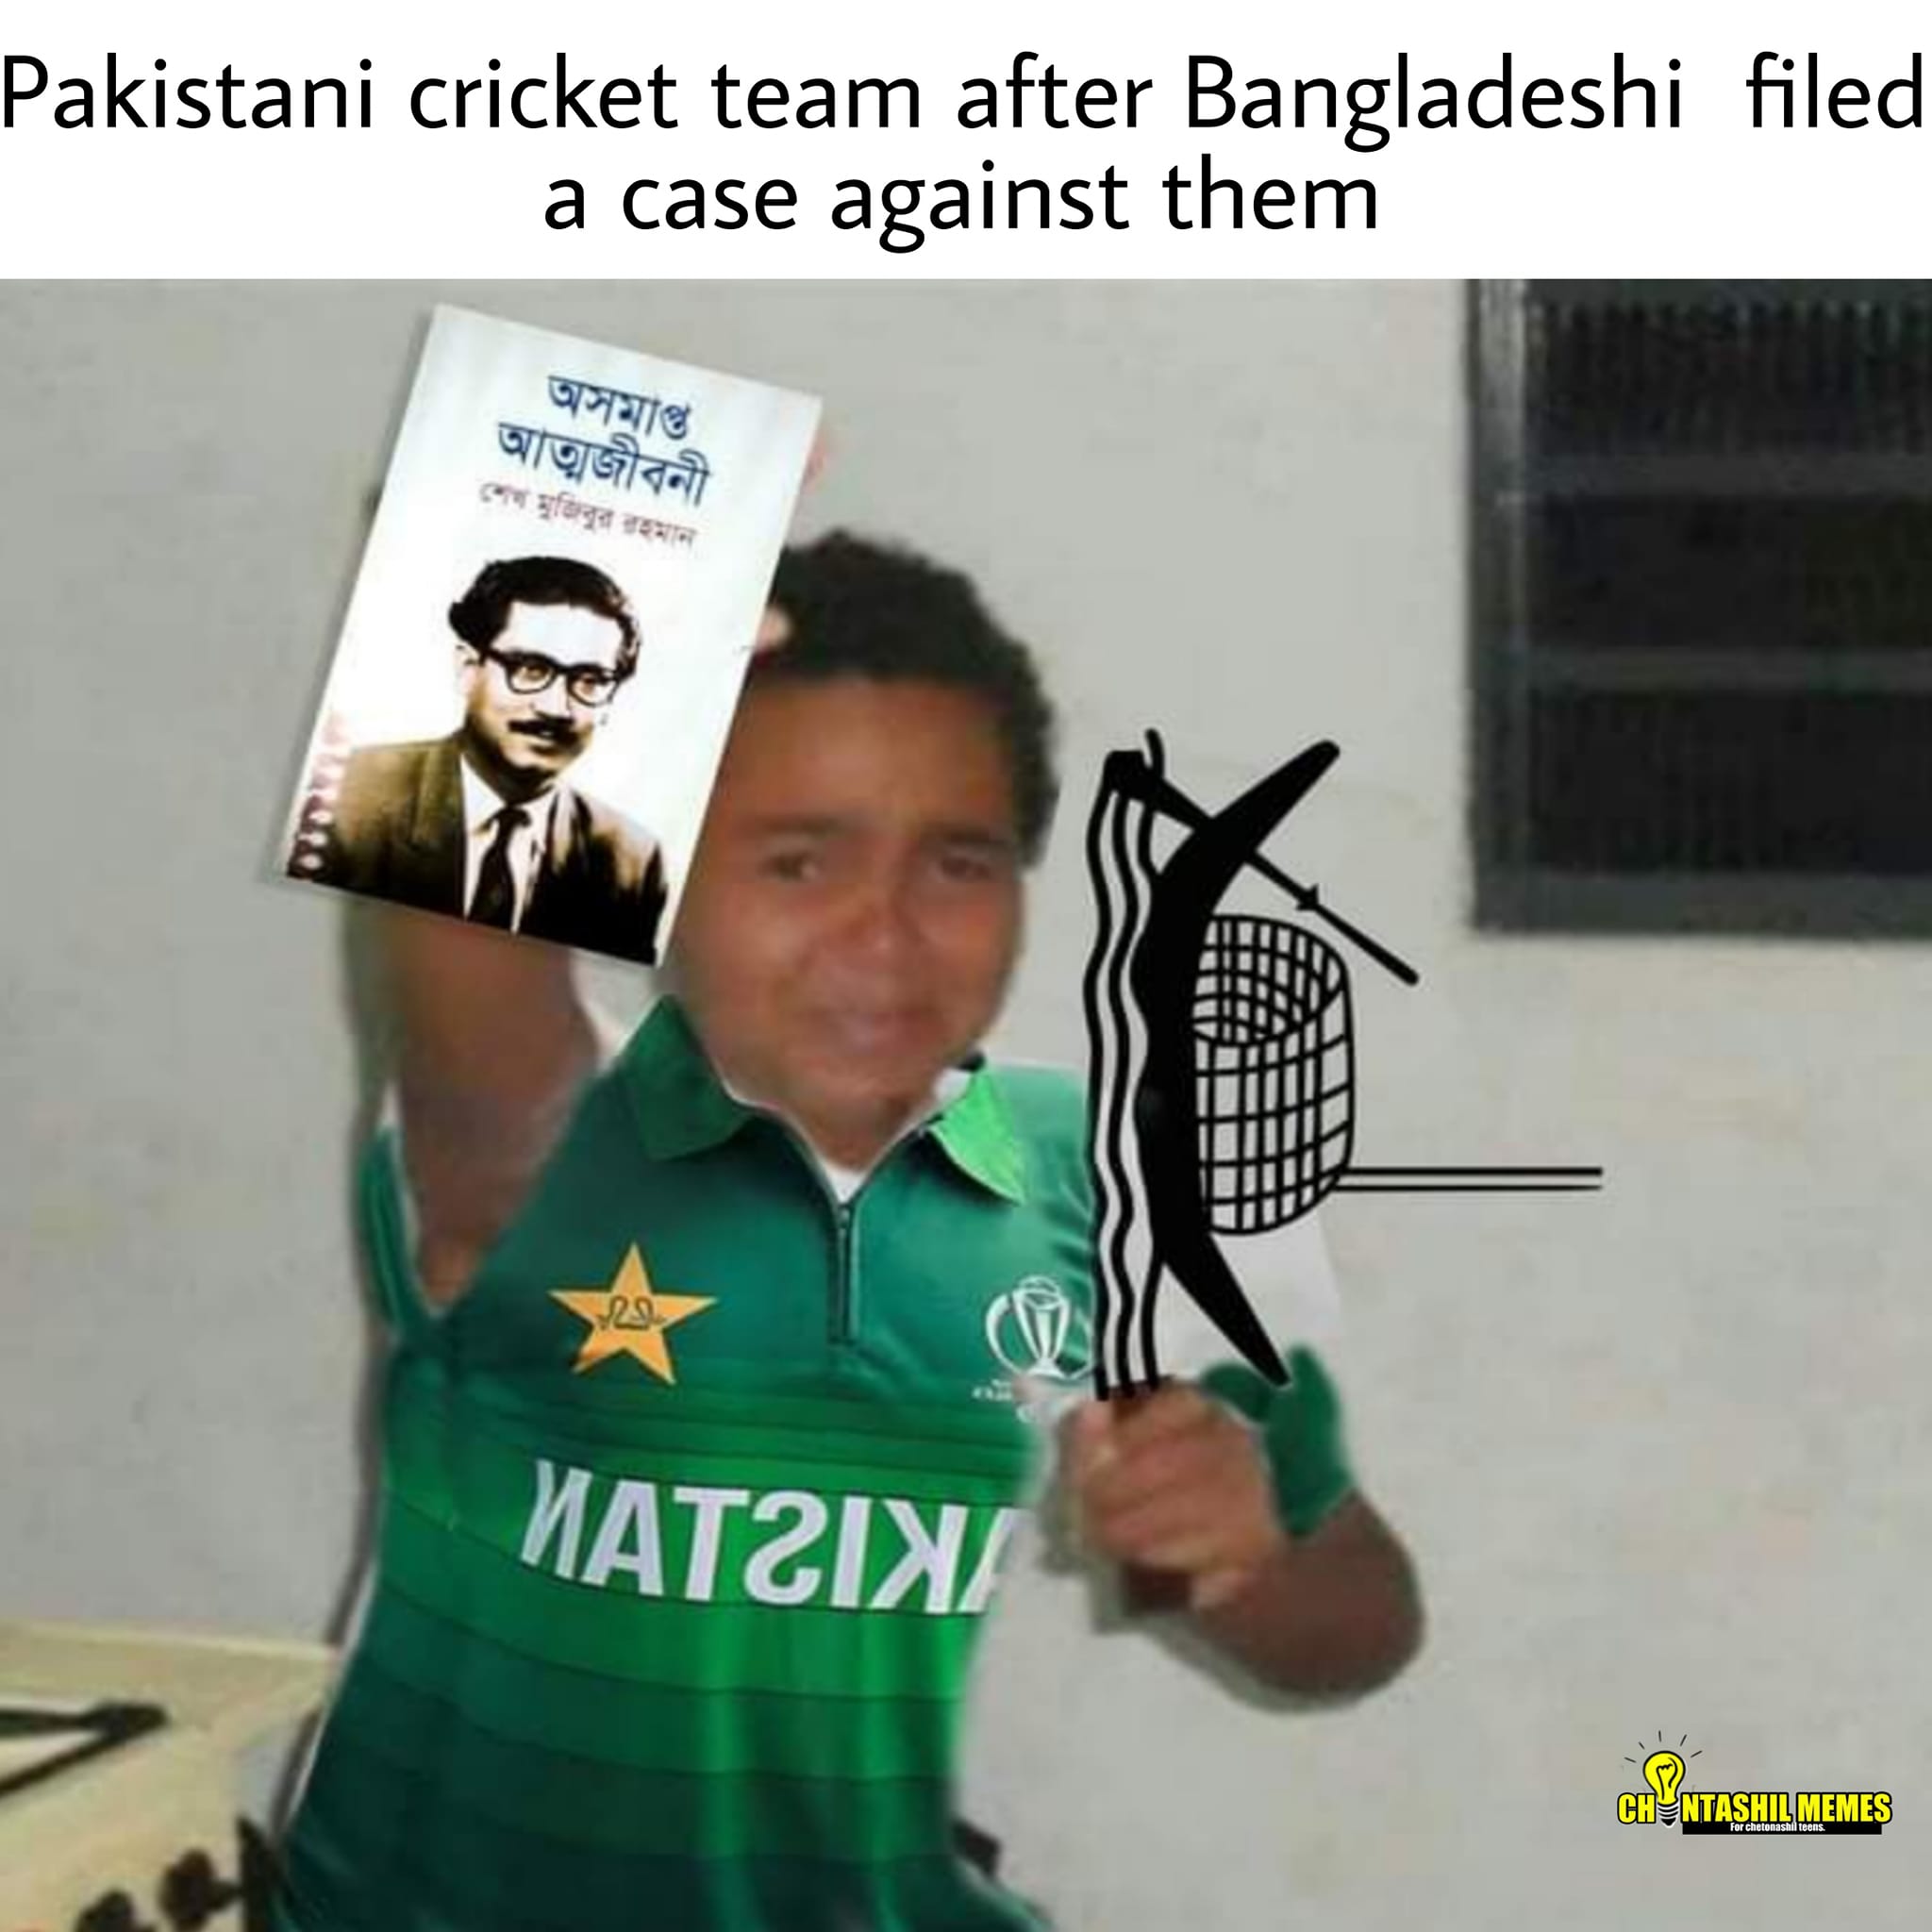
Caption: Pakistani cricket team after Bangladeshi filed a case against them   অসমাপ্ত আত্মজীবনী
Label: non-hate